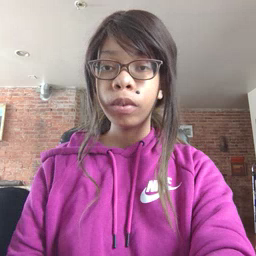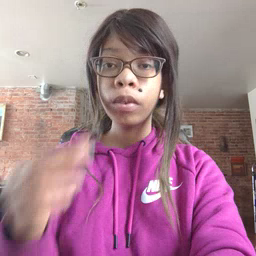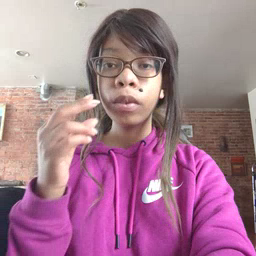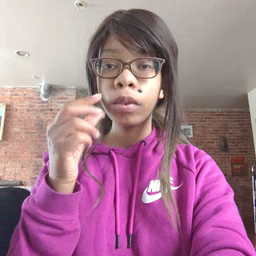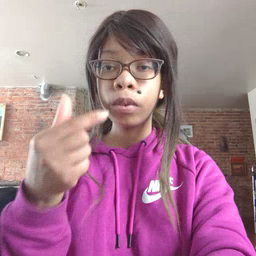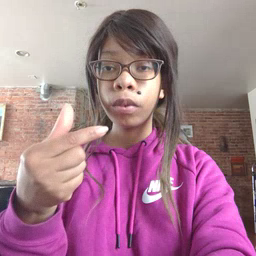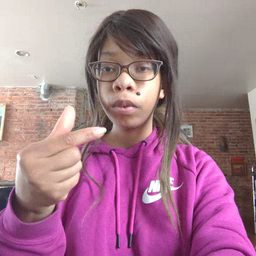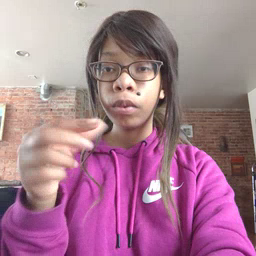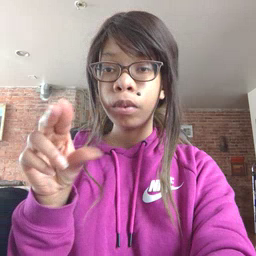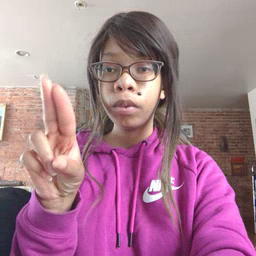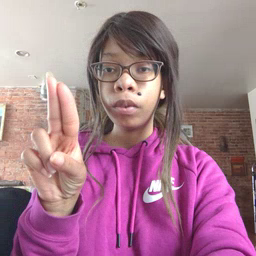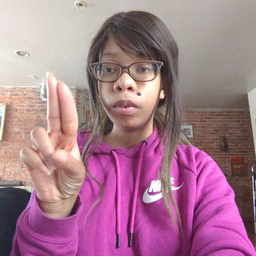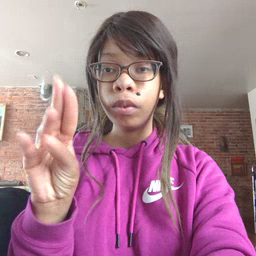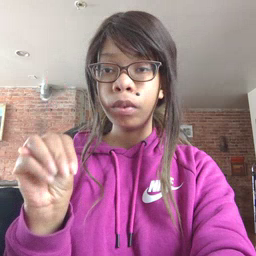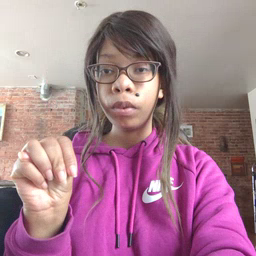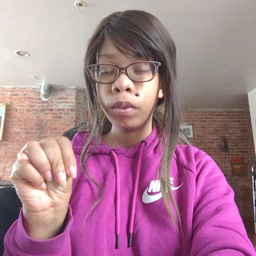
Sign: gum